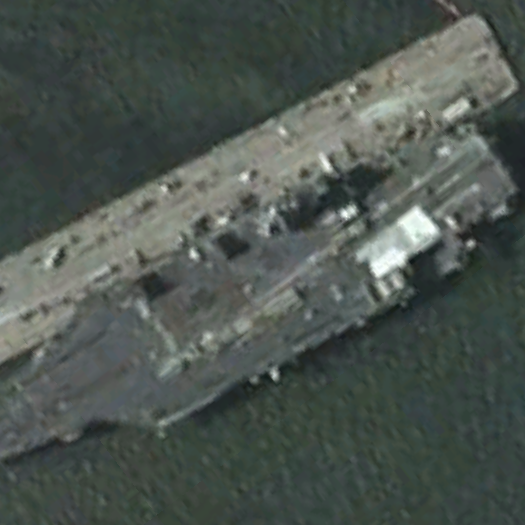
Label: aircraft_carrier